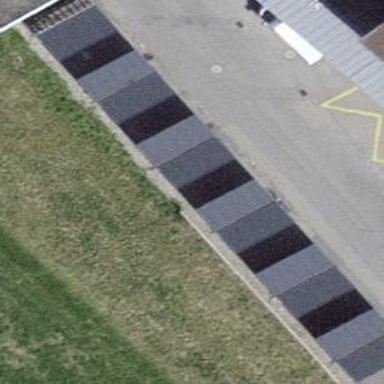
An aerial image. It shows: Shed designated as bicycle parking facility.